Question: Exception :-
'''
Jun 29, 2015 10:32:20 AM org.apache.catalina.core.StandardWrapperValve invoke
SEVERE: Servlet.service() for servlet [idnsRulesServlet] in context with path [] threw exception [Servlet execution threw an exception] with root cause
java.lang.NoSuchMethodError: org.codehaus.jackson.map.SerializationConfig.isEnabled(Lorg/codehaus/jackson/map/SerializationConfig$Feature;)Z
at org.codehaus.jackson.jaxrs.JacksonJsonProvider.writeTo(JacksonJsonProvider.java:506)
at com.sun.jersey.spi.container.ContainerResponse.write(ContainerResponse.java:306)
at com.sun.jersey.server.impl.application.WebApplicationImpl._handleRequest(WebApplicationImpl.java:1479)
at com.sun.jersey.server.impl.application.WebApplicationImpl.handleRequest(WebApplicationImpl.java:1391)
at com.sun.jersey.server.impl.application.WebApplicationImpl.handleRequest(WebApplicationImpl.java:1381)
'''
i am using jersey 1.17 and jackson 1.9.0,jackson-mapper-asl-1.9.13 and apache tomcat8.
kindly some one help me reslove this , thank you
my screen is shows to my jars.

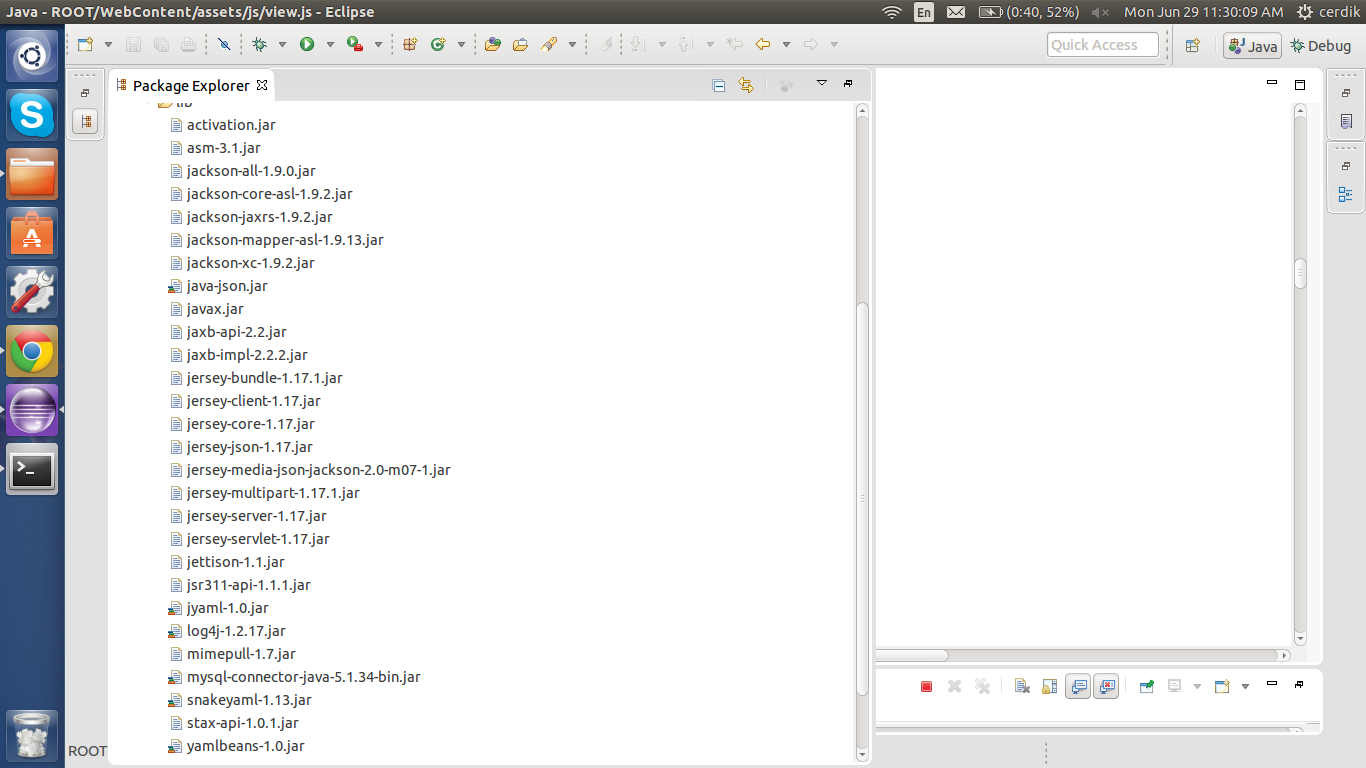
Answer: 'NoSuchMethodError' often means a mixing of incompatible versions. Take out all the Jackson related jars/dependencies you have and use the below
With Maven
'''
<dependency>
<groupId>com.sun.jersey</groupId>
<artifactId>jersey-json</artifactId>
<version>1.17</version>
</dependency>
'''
Without Maven (Note: all the jars below are pulled in by 'jersey-json' above. All might not be required for basic functionality, but I would include them anyway)

You may already have some, as they are Jersey jars. So just ignore those.
<URL> You can search for all the jars